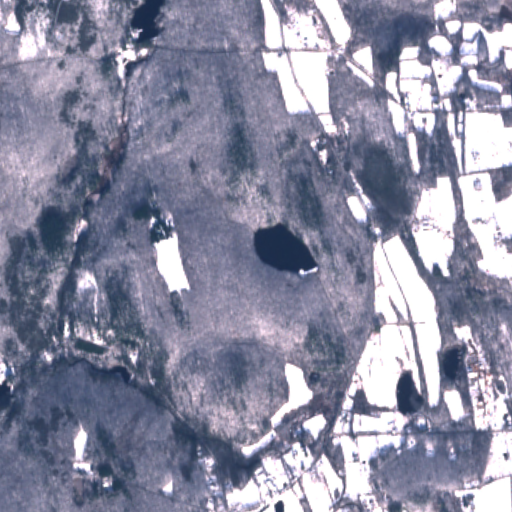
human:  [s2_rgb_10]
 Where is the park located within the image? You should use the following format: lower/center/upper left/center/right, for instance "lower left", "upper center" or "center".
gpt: The park is located in the upper right of the image.
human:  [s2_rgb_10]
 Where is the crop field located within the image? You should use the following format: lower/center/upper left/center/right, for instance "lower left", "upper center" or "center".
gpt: There is no crop field in the image.